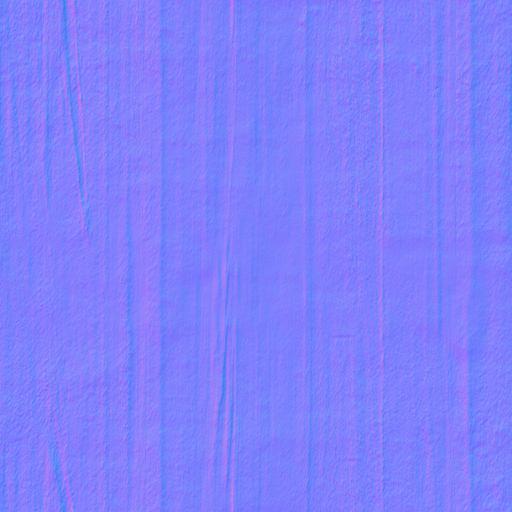
clean light shiny wood wooden